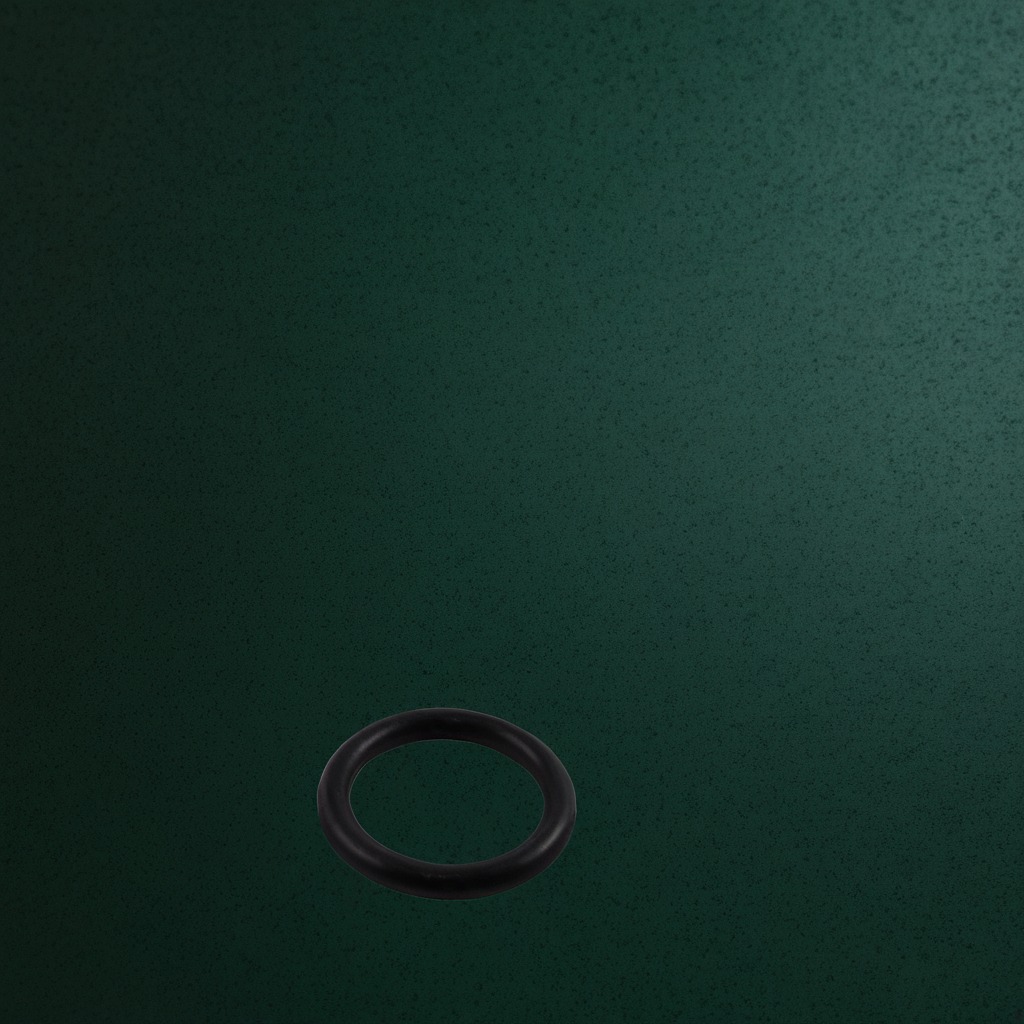
A rubber O-ring lying on a clean granite tabletop covered with a green rubber mat inside a workshop at night dim ambient light soft shadows worn but beneath the mat